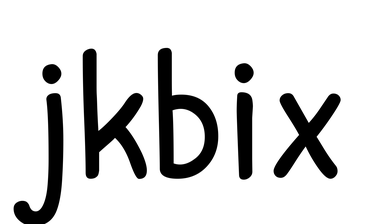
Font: PatrickHand-Regular